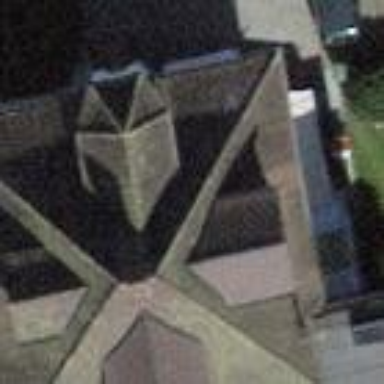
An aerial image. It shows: Building with tile roof.